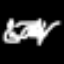
Label: hourglass